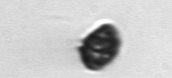
Label: Kryptoperidinium_triquetrum